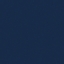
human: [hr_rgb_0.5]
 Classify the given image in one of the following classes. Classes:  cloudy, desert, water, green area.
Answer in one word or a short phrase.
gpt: water